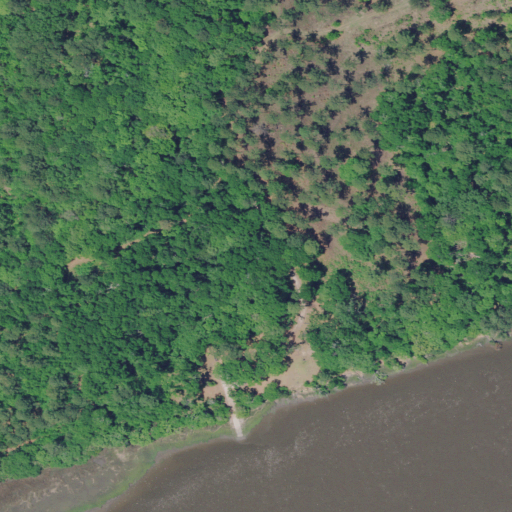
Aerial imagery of cape in South Carolina named Fields Point containing woody wetlands, evergreen forest, open water, open development, and herbaceous wetlands